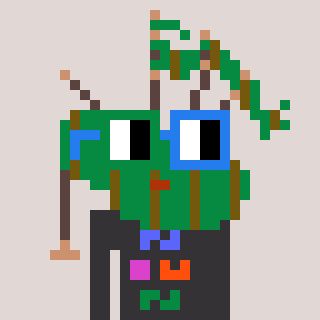
a pixel art character with square green and blue glasses, a bagpipe-shaped head and a grayscale-colored body on a warm background